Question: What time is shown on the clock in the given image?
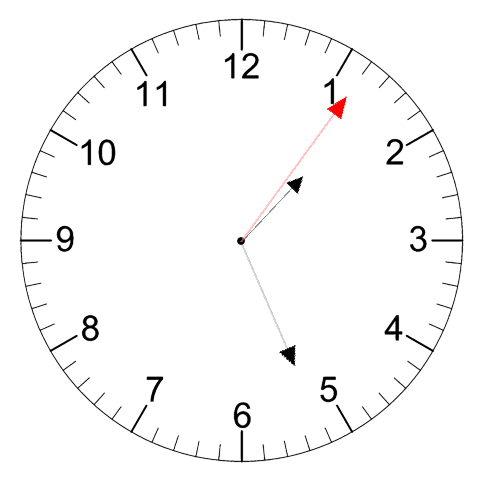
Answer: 01:26:06